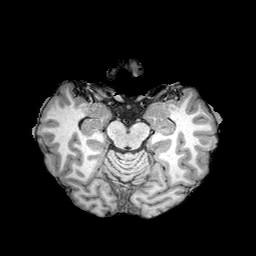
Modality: T1w
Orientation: coronal
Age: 32
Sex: male
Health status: healthy